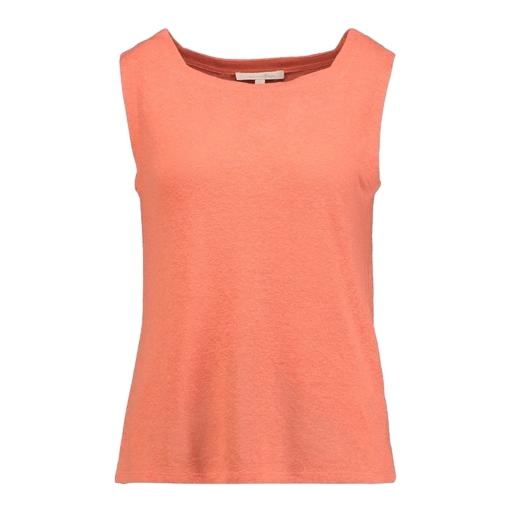
orange tank top, sleeveless tee, orange tara tank, white background